Current action and preconditions to check: path_clear

Your task: For each precondition in the list above, predict whether it will hold at this action.

Consider the current scene as observed from the mobile robot's camera, and analyze the predicted future states of all dynamic agents (e.g., people, animals, vehicles, or any moving entities) within the NEXT SECOND.

IMPORTANT: Only answer "very likely" if you are absolutely certain—based on strong, clear evidence—that a dynamic agent will violate the precondition in the predicted future state. Do NOT answer "very likely" for unlikely, ambiguous, or low-probability risks.

Ask yourself for each precondition: Is there a high probability, with clear and convincing evidence, that the predicted future states of any dynamic agent will interfere with the predicted future state of the currently executing action within the NEXT SECOND, causing that precondition to fail?

Assess the risk level based on these predictions. Use "likely" or "very likely" if motions create a clear risk of interference.

Use "neutral" or "improbable" if agents are nearby but their predicted paths are clearly diverging or non-conflicting.

Failure Risk Categories: "very improbable", "improbable", "neutral", "likely", "very likely"

Answer Format: Output ONLY the probability_of_failure value from these categories: "very improbable", "improbable", "neutral", "likely", "very likely"

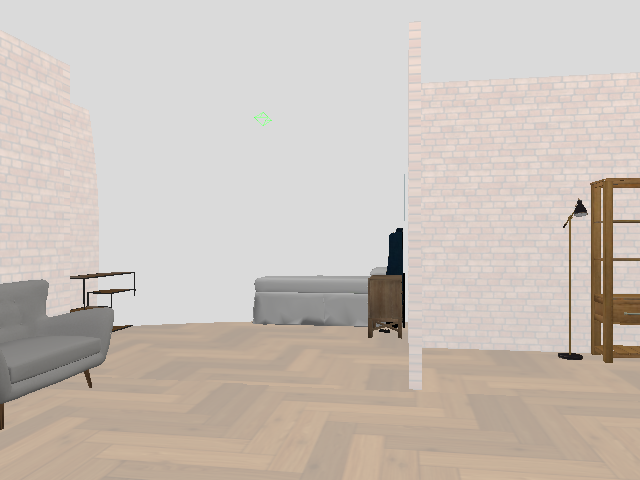

Answer: very improbable